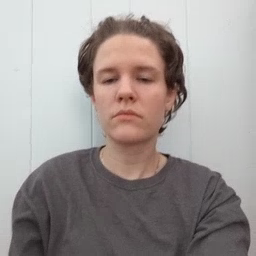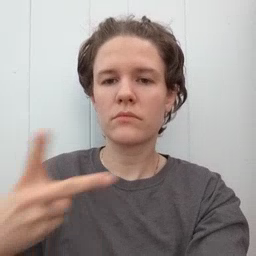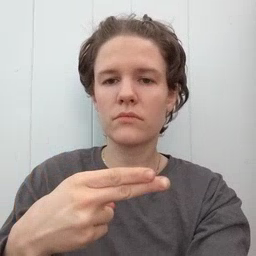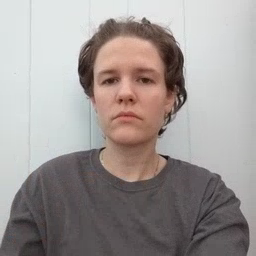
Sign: cut